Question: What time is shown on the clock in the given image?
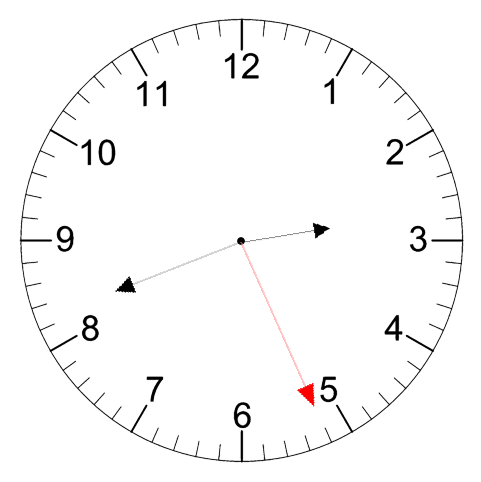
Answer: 02:41:26